Question: I am using WPF Datagrid and have a requirement to show 10,000 rows, hence need virtualization. From several articles on StackOverflow I see that virtualization + grouping is not possible with the WPF Datagrid. This is because the Expander template to render a group cannot be virtualized.
In our system we may have 10,000 rows but only ever 3 or 4 are in each group. Also, the vast majority of rows are not grouped - they have a null GroupId. In a prototype I am working on these render as a group expander with no header. What I'd ideally like is those to be not grouped, just rows, and the rest rendered inside an expander. Is this possible?

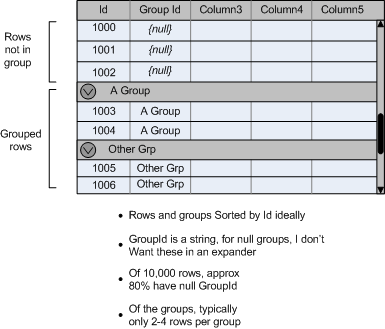
Answer: try this...
'''
<GroupStyle.ContainerStyle>
<Style TargetType="{x:Type GroupItem}">
<Style.Resources>
<ControlTemplate x:Key="MultiItemGroupTemplate"
TargetType="{x:Type GroupItem}">
<Expander IsExpanded="False">
<Expander.Header>
<StackPanel Orientation="Horizontal">
<TextBlock Text="{Binding Path=Name}" />
</StackPanel>
</Expander.Header>
<ItemsPresenter />
</Expander>
</ControlTemplate>
<ControlTemplate x:Key="SingleItemGroupTemplate"
TargetType="{x:Type GroupItem}">
<ItemsPresenter />
</ControlTemplate>
</Style.Resources>
<Style.Triggers>
<DataTrigger Binding="{Binding ItemCount}" Value="1">
<Setter Property="Template"
Value="{StaticResource SingleItemGroupTemplate}">
</Setter>
</DataTrigger>
</Style.Triggers>
<Setter Property="Template"
Value="{StaticResource MultiItemGroupTemplate}"/>
</Style>
</GroupStyle.ContainerStyle>
'''
: Please note that this will change for 'DataGrid'... DataGrid's 'ItemPresenter' is actually 'DataGridRowsPresenter'